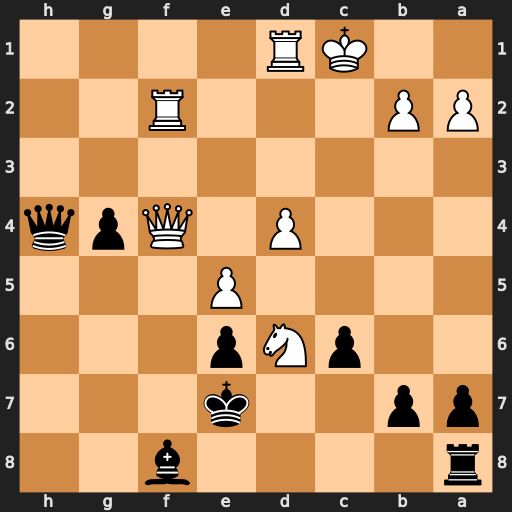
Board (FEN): r4b2/pp2k3/2pNp3/4P3/3P1Qpq/8/PP3R2/2KR4
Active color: b
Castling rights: -
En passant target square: -
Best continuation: Bh6 Qxh6 Qxh6+